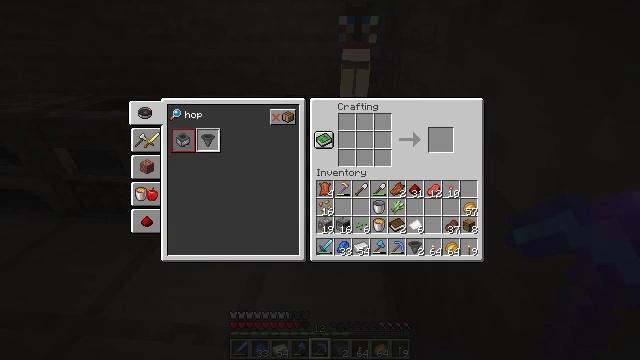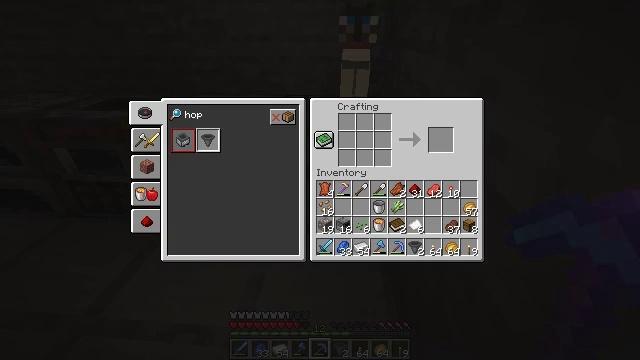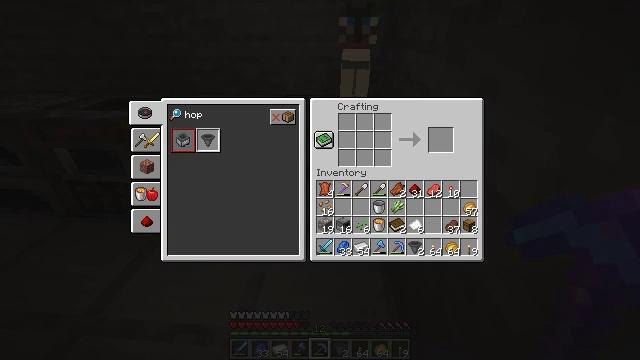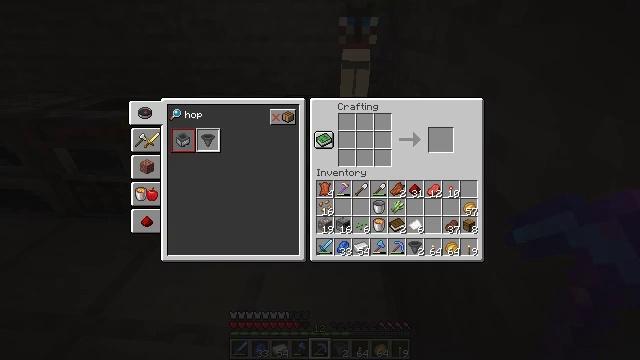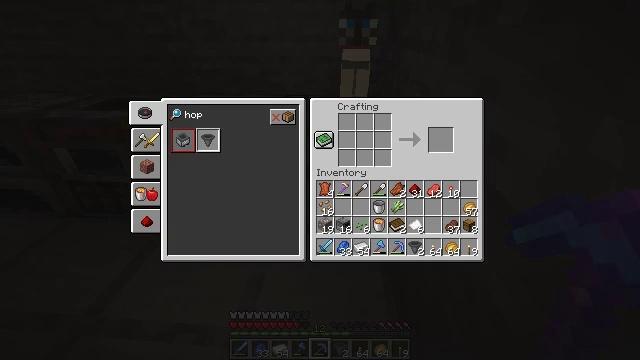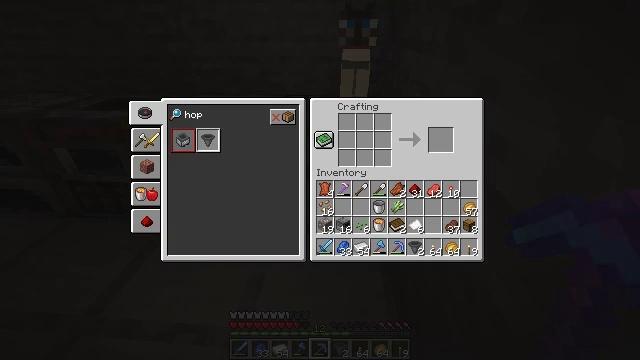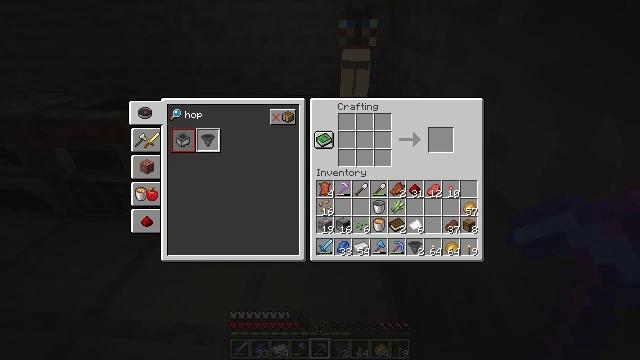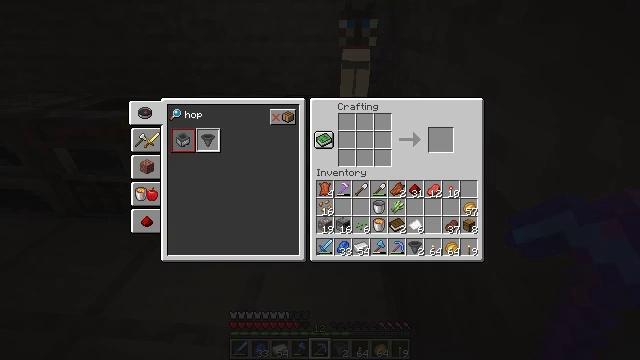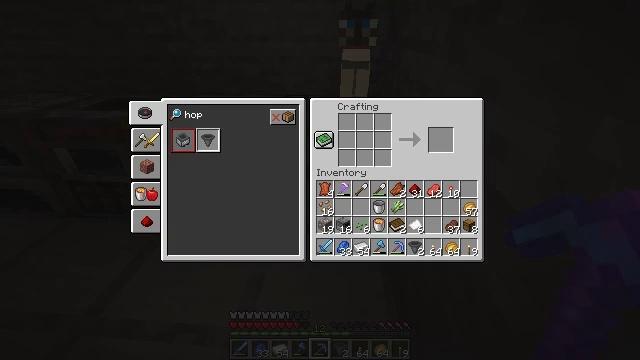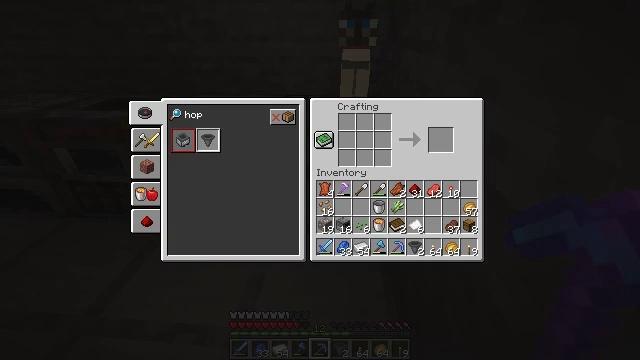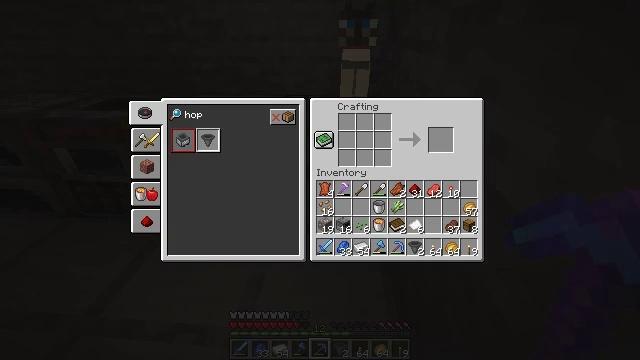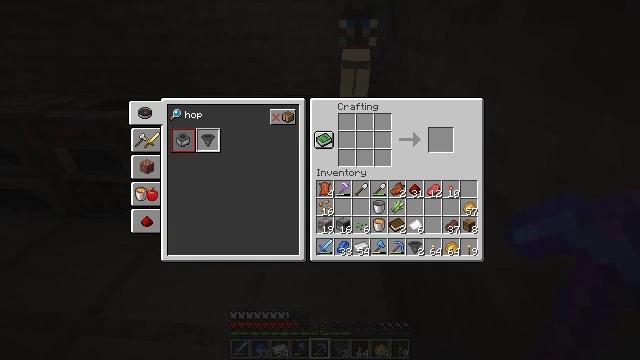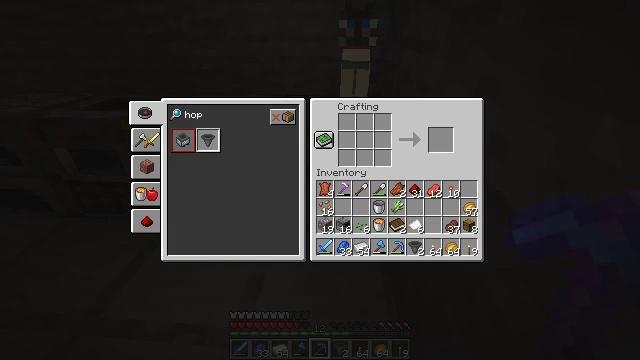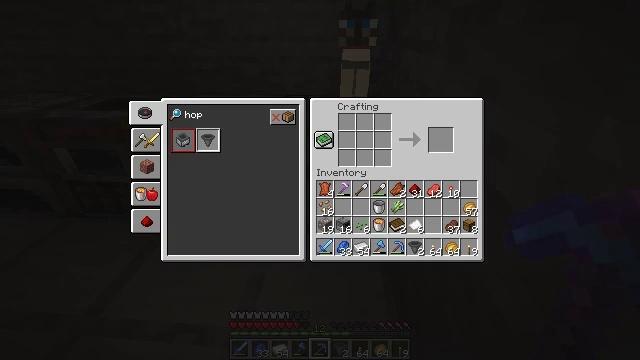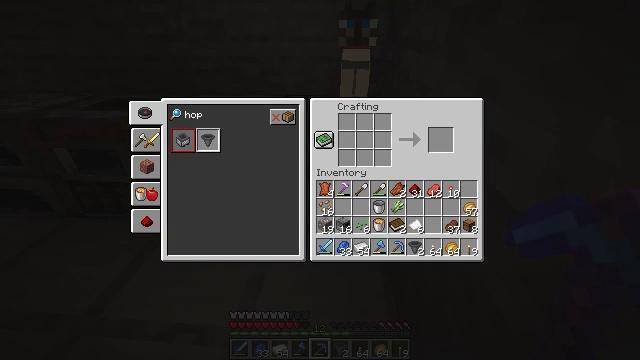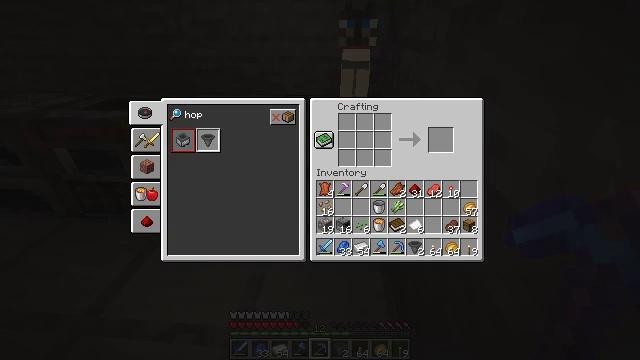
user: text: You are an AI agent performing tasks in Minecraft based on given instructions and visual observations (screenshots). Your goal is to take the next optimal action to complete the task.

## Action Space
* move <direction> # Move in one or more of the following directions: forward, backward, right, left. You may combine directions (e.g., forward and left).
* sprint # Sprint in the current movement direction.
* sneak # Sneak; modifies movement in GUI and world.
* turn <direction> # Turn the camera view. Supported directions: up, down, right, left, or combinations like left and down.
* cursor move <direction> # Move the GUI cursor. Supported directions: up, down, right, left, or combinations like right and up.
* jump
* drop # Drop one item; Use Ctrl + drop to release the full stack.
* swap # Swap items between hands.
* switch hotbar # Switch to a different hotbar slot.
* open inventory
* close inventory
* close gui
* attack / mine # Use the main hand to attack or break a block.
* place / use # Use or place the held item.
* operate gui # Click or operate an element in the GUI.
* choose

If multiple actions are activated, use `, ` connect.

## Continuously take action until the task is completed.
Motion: motion action
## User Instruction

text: Open your crafting table and craft a minecart with ingots.
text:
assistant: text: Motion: no_op
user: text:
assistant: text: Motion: no_op
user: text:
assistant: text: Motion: no_op
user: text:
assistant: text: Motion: no_op
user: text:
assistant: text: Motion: no_op
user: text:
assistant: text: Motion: no_op
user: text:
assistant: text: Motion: no_op
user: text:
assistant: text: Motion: no_op
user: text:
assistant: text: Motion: no_op
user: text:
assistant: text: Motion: no_op
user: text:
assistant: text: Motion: no_op
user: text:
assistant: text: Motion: no_op
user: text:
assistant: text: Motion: no_op
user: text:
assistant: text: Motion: no_op
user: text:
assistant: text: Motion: no_op
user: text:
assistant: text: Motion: no_op
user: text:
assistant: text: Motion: no_op
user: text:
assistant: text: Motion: no_op
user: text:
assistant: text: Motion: no_op
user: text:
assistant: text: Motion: no_op
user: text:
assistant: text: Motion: no_op
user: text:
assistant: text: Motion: no_op
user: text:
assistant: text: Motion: no_op
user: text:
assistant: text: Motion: no_op
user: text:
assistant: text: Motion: no_op
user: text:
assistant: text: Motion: no_op
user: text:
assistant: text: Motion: no_op
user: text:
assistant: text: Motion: no_op
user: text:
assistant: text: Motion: no_op
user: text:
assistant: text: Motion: no_op